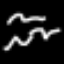
Label: squiggle